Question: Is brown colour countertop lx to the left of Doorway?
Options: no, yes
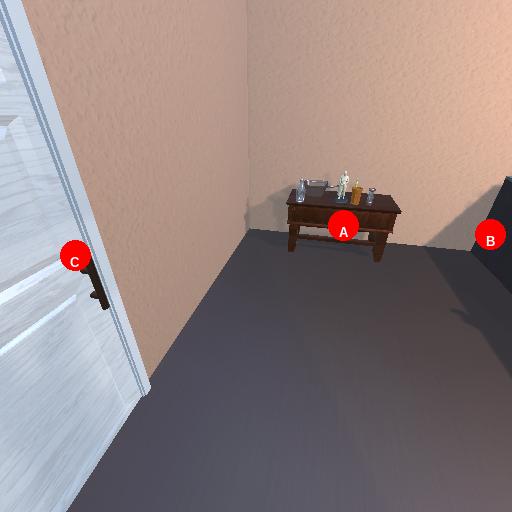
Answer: no